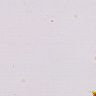
Metastatic tissue present: no